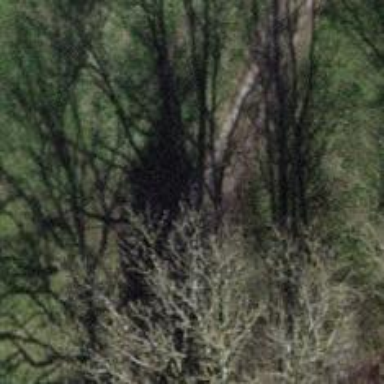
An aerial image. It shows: Path.